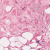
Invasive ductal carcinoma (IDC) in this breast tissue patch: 0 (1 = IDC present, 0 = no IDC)